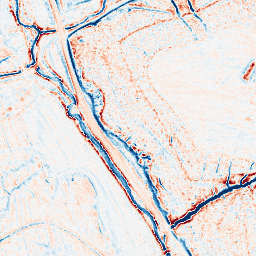
Category: edge_preserving
Decomposition family: anisotropic_diffusion
Decomposition parameters: iterations: 10
kappa: 10
gamma: 0.2
Upsampling method: quintic
Upsampling parameters: scale: 4
Upsampling scale: 4